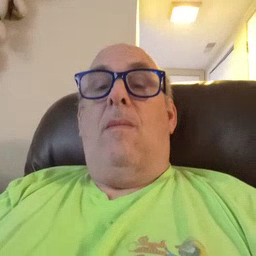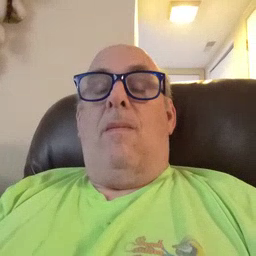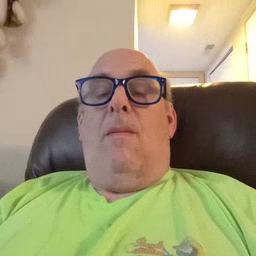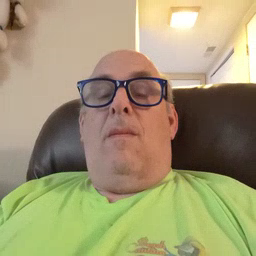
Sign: chair